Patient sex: M
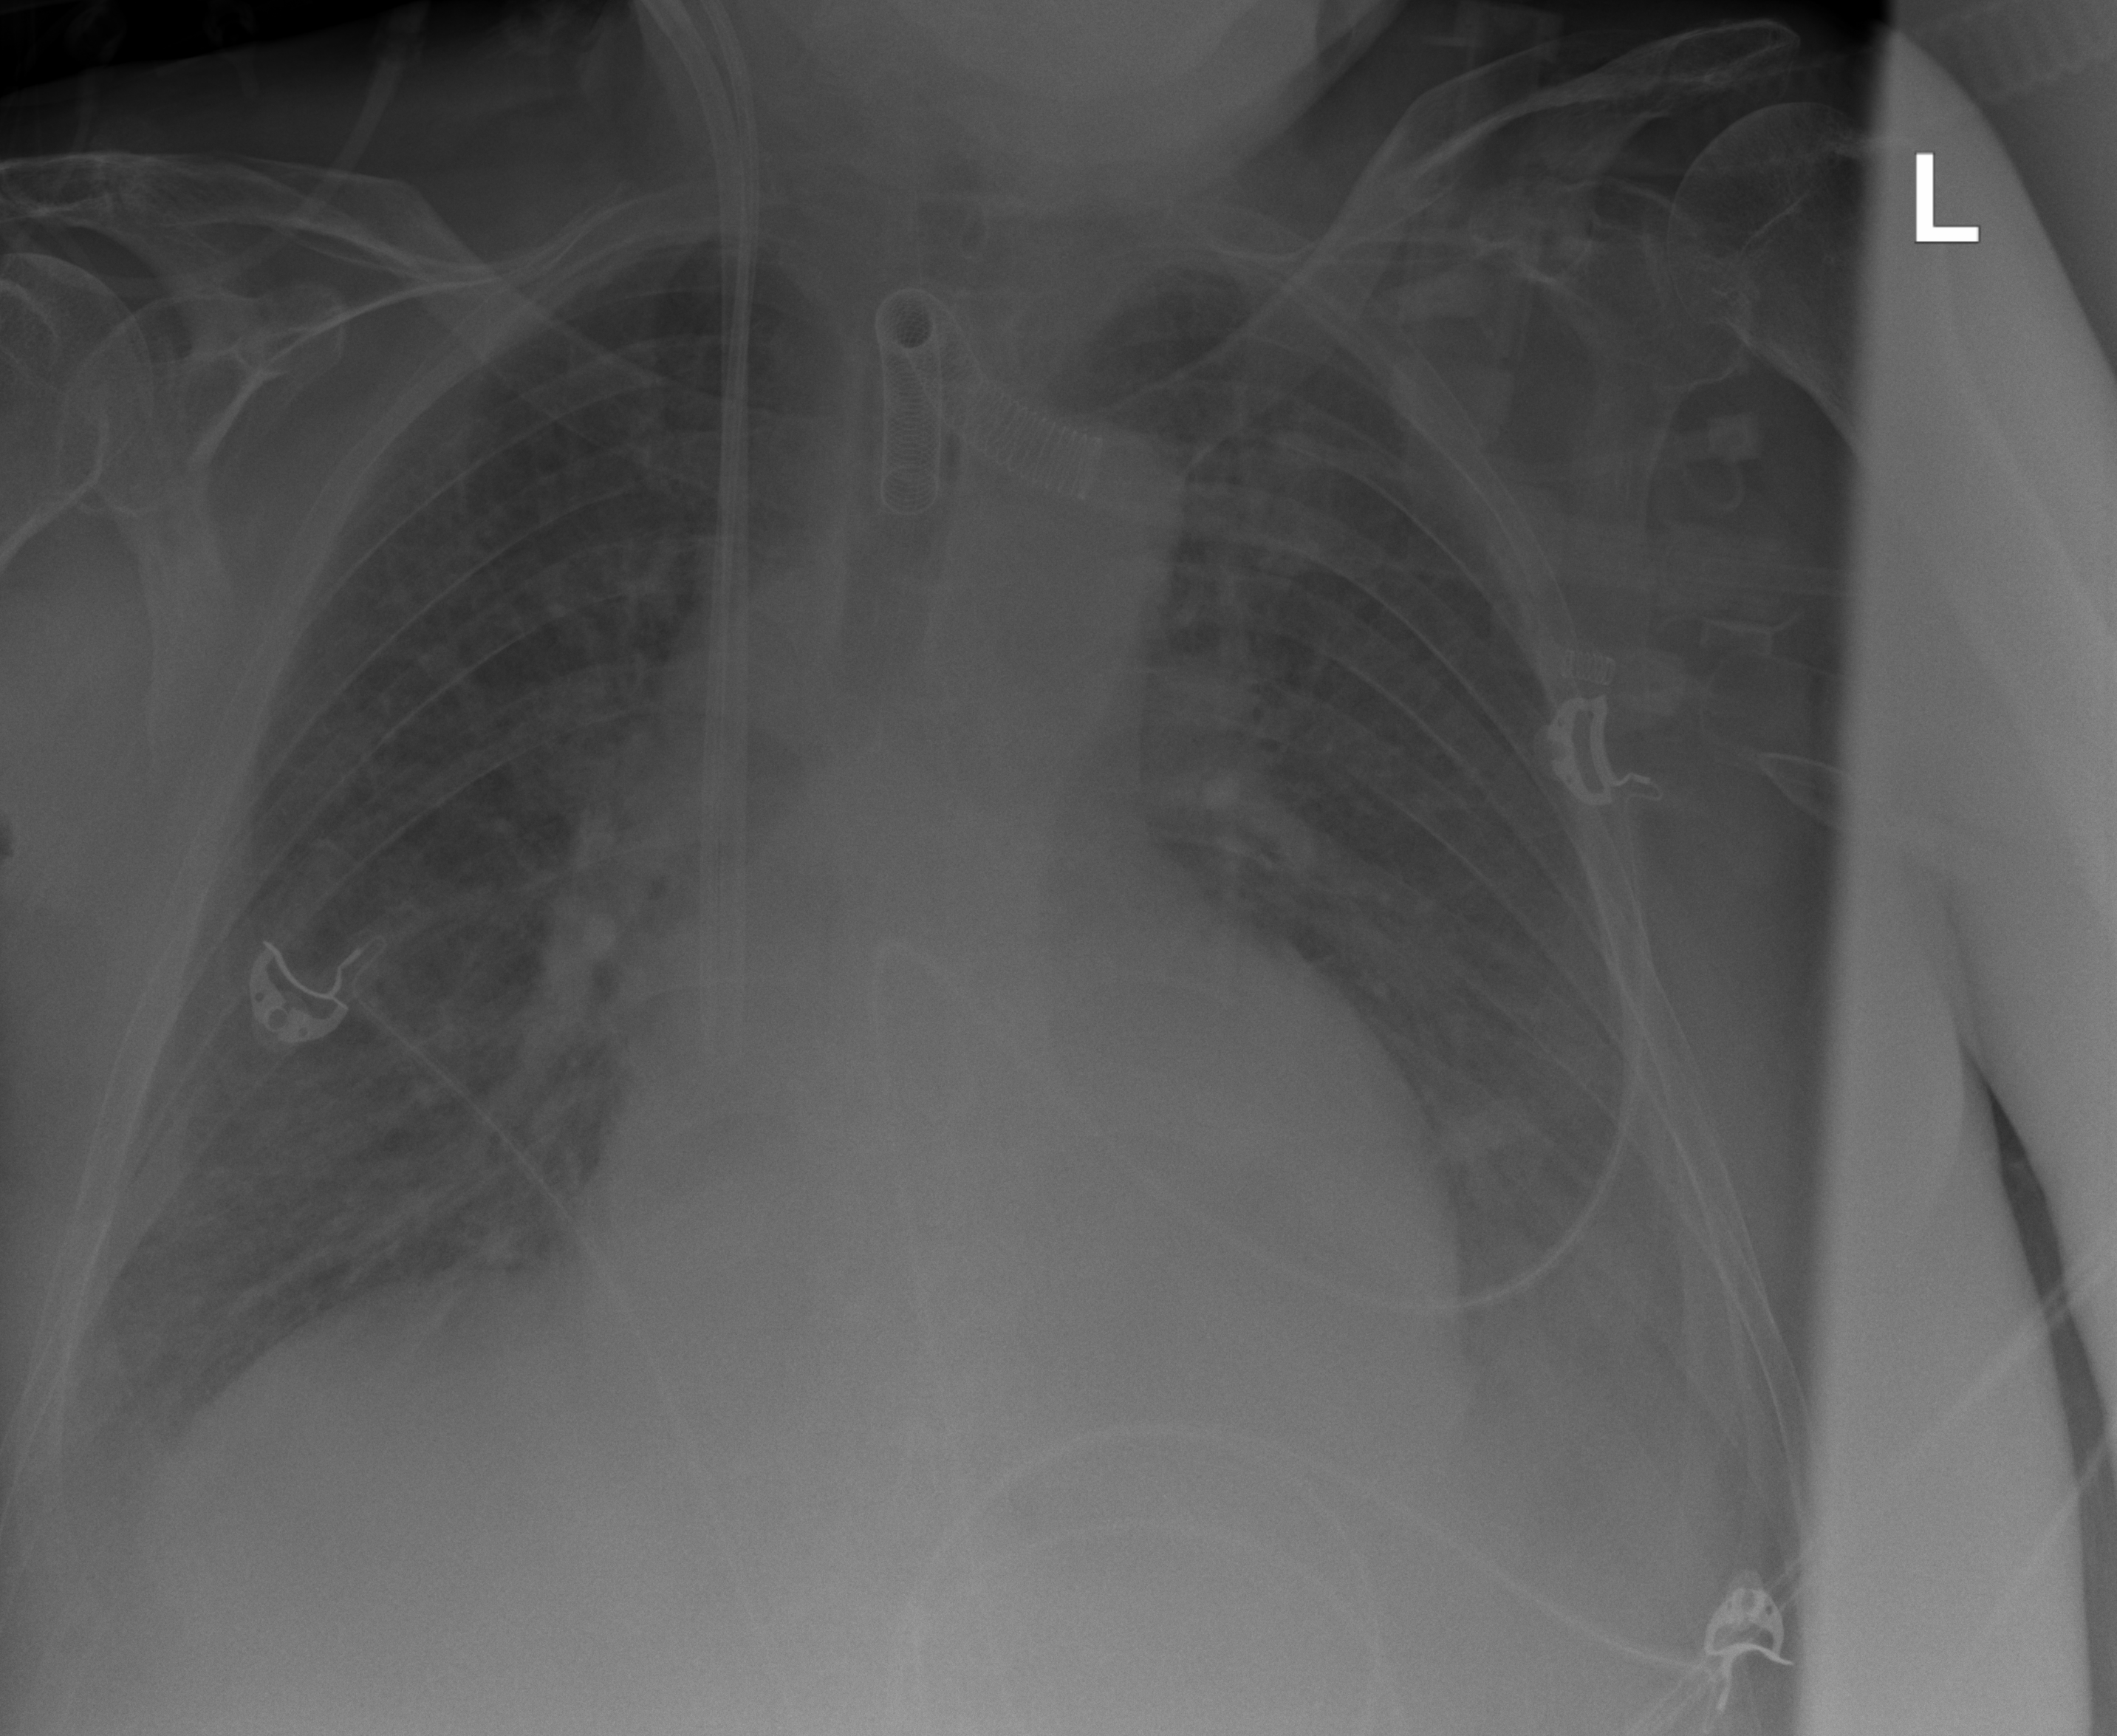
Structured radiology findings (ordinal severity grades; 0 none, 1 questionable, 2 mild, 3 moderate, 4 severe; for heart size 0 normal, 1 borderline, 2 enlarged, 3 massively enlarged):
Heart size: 2
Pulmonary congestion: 2
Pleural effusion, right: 2
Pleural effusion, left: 3
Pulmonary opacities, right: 2
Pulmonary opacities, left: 2
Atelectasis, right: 2
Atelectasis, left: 2